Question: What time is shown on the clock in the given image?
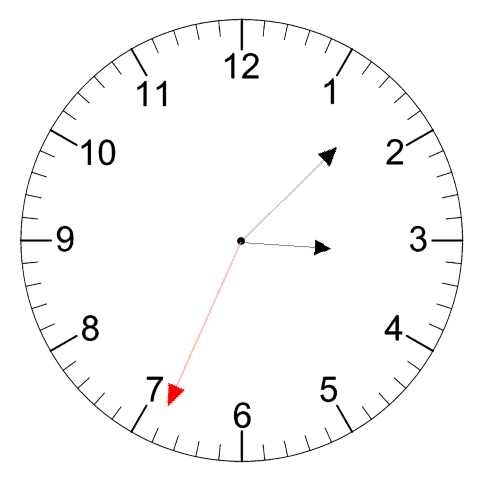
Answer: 03:07:34